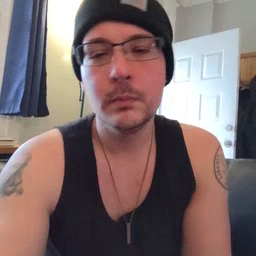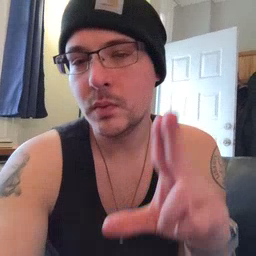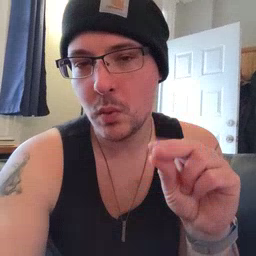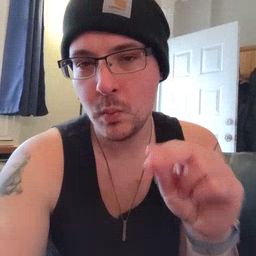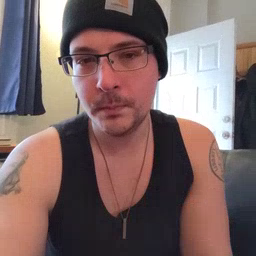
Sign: no